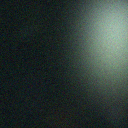
Screen state: off